Question: I've got 3 tables:
Schema:

For example, I have data like:
'''
1> select id, iddep, idservice from transactions where id = 22
2> go
id iddep idservice
----------- ----------- -----------
22 6 12
'''
I run the following queries, and result is predictable:
First connection queries:
'''
1> begin tran
2> go
1> select id from transactions with (updlock) where id = 22
2> go
id
-----------
22
'''
Second connection queries:
'''
1> begin tran
2> go
1> delete from transactions with (nowait) where id = 22
2> go
SQL Server Error: 1222 Lock request time out period exceeded
'''
This is normal behavior for NOWAIT hint, what is described <URL>
But! If I do the following queries, result is very strange!
First connection queries are the same as in the first example:
'''
1> begin tran
2> go
1> select id from transactions with (updlock) where id = 22
2> go
id
-----------
22
'''
Second connection queries:
'''
1> begin tran
2> go
1> delete from services with (nowait) where id = 12
2> go
'''
I just try to delete parent row and.. Nothing happens! It just waits for the row to release in despite of 'nowait' hint. And when I release that row, parent row deletes.
So, why I don't just receive the 1222 error, as in the first example?
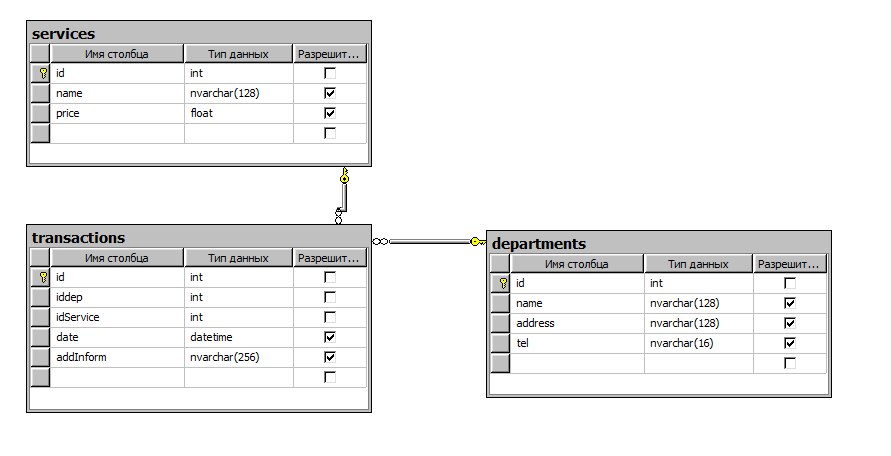
Answer: It's right there in the page you link to, but maybe not obvious. <URL>:
> Instructs the Database Engine to return a message as soon as a lock is encountered on . 'NOWAIT' is equivalent to specifying 'SET LOCK_TIMEOUT 0' for a specific table.
In the final case in your question, the 'DELETE' isn't waiting for a lock on 'services' () - it's waiting for a lock on 'transactions' so that it can verify that the foreign key constraint will not be violated.
And the same quote points out the way to solve it: Specify <URL> on your second connection, and it won't wait for locks on table.